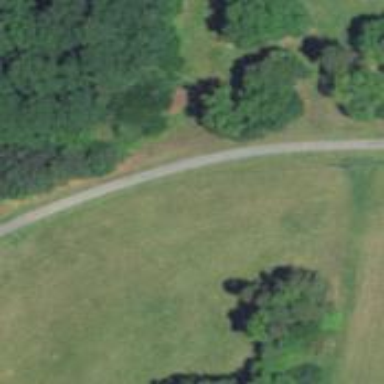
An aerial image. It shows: Driveway leading to service road.